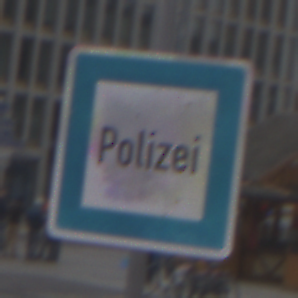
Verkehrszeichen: Polizei
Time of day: MorningAfternoon
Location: Outdoor (Urban)
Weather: Overcast
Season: NotSpecified
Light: Natural